Question: I am having a trouble in Xamarin. I added a folder in . I named it "". Now, I can not set source of the which image is in that folder. I cant see my files which is in puzzles folder. Here is screenshot.

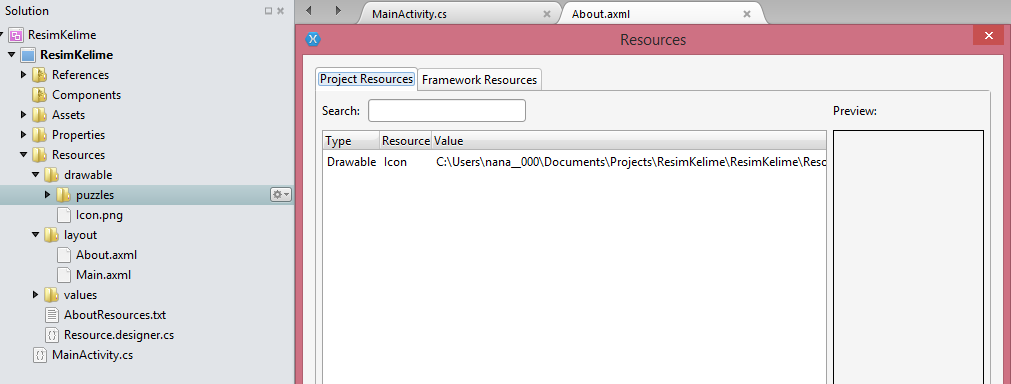
Answer: Well you are not allowed to have sub folders in the 'Resources' folders. If you need a visible difference between your files in the 'drawable' directory go for a naming convention like calling them 'puzzles_nameOfFile'